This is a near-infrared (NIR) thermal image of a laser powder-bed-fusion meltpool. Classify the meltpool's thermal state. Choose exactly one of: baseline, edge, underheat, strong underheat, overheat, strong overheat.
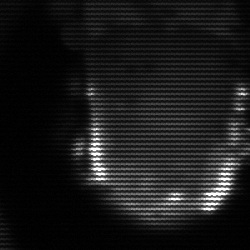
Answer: baseline